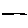
Label: line